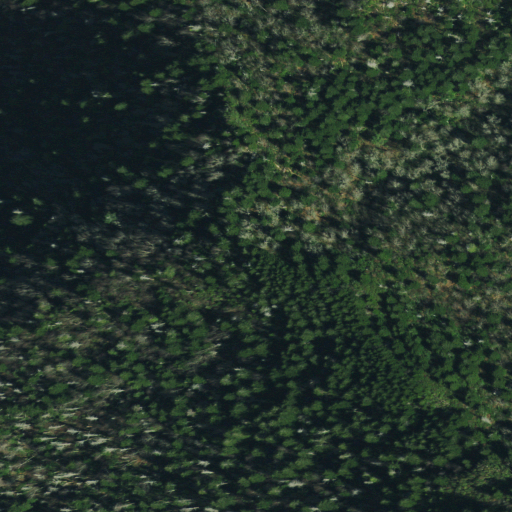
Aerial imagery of mountain in Tennessee named Porters Mountain containing evergreen forest, mixed forest, and deciduous forest